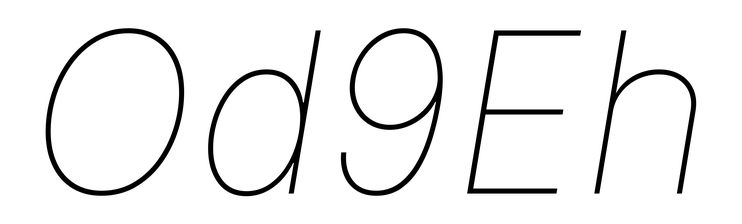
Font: Inter-Italic_Thin_Italic